Question: I am using valums ajax-upload together with a ashx handler to let users upload files in the webapp Im developing. All is working absolutely fine for about 95% (around 3000) of the users.
For the last about 5% I get reports that the upload never finish, the wheel just keeps spinning people say. It seems that those who get this error are all are using IE9.0.
I have tested on all the IE9.0 I can come across but still have not been able to reproduce the error. I also have tried to log all thinkable errors but still no luck.
Please, can anyone reproduce the problem and hopefully give me a JavaScript console error transcript if any. To test go to step 2 (Upload section) and try to upload a small text file:
<URL>
I have been in contact with a user who experienced this problem. The error message can be seen here. It is in danish and says: "SCRIPT5 Access denied".
Error message
What is strange is that the user had same IE version as is working for others (me for example): I have been testing on: 9.0.8112.16421 and also ran WIN7 (as I). The Product-id differs however and he had a danish version where I have the US version.
I was finally able to reproduce this error. I know this sounds a little strange, but belive me it is true: when opening the page via a link sent to my gmail account I get the same error. The user from first also used gmail to open the page.
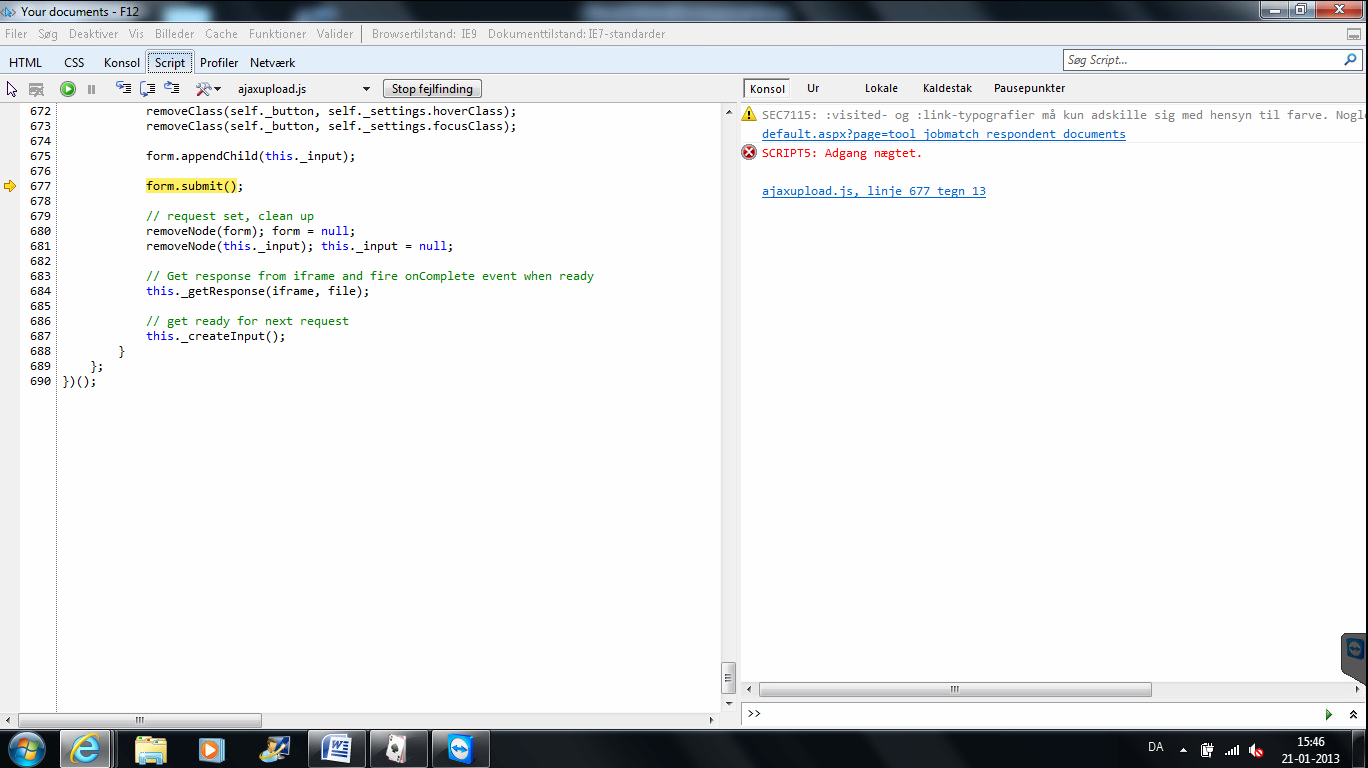
Answer: Your reference to Gmail, specifically, points in the direction of a solution: Gmail strips the referrer data from the HTTP headers when you click on a link within an e-mail, except when you use your right mouse button and select "Open in New Tab [or Window]", presumably because this prevents their code from intercepting the headers. Is your script checking for a valid HTTP REFERRER, by any chance?
---
Are you making any cross-(sub)domain or cross-protocol AJAX calls? If so, then you may have to proxy the request(s). Consider the following solutions from the Yahoo! Developer Network:
<URL>
See also:
- <URL>
(Un)fortunately, I wasn't able to reproduce the error in IE9, v. 9.0.8112.16421 (although I did get a general on-site error when trying to upload an empty .txt file, but this seems wholly unrelated).